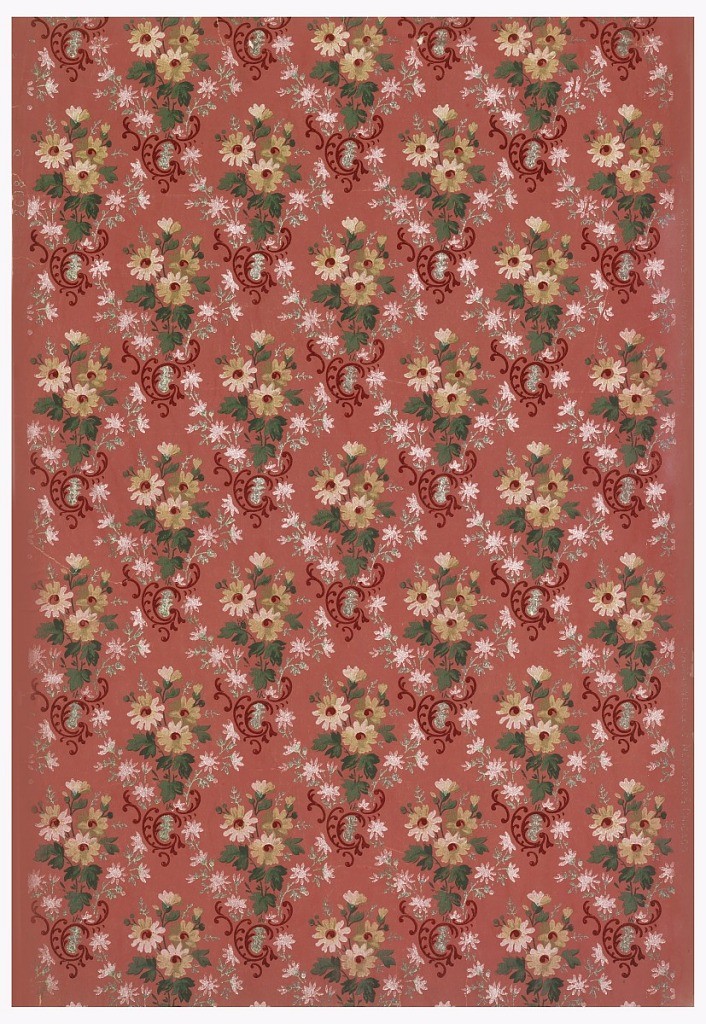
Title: Sidewall - sample
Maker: Maxwell & Co., S.A., Chicago, Illinois, USA
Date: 1907–08
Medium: Machine-printed on paper
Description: On dark salmon ground, treillage of white rinceaux containing bunches of flowers in green, yellow and red.